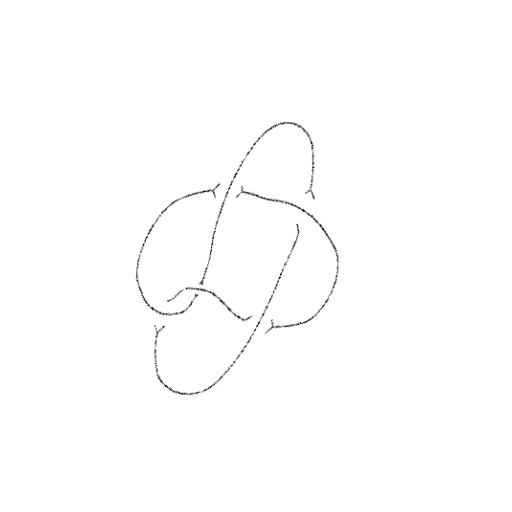
Crossing number: 5